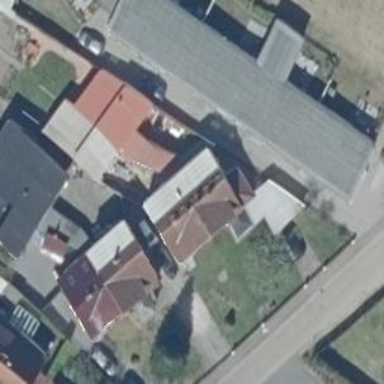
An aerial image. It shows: Semidetached house.